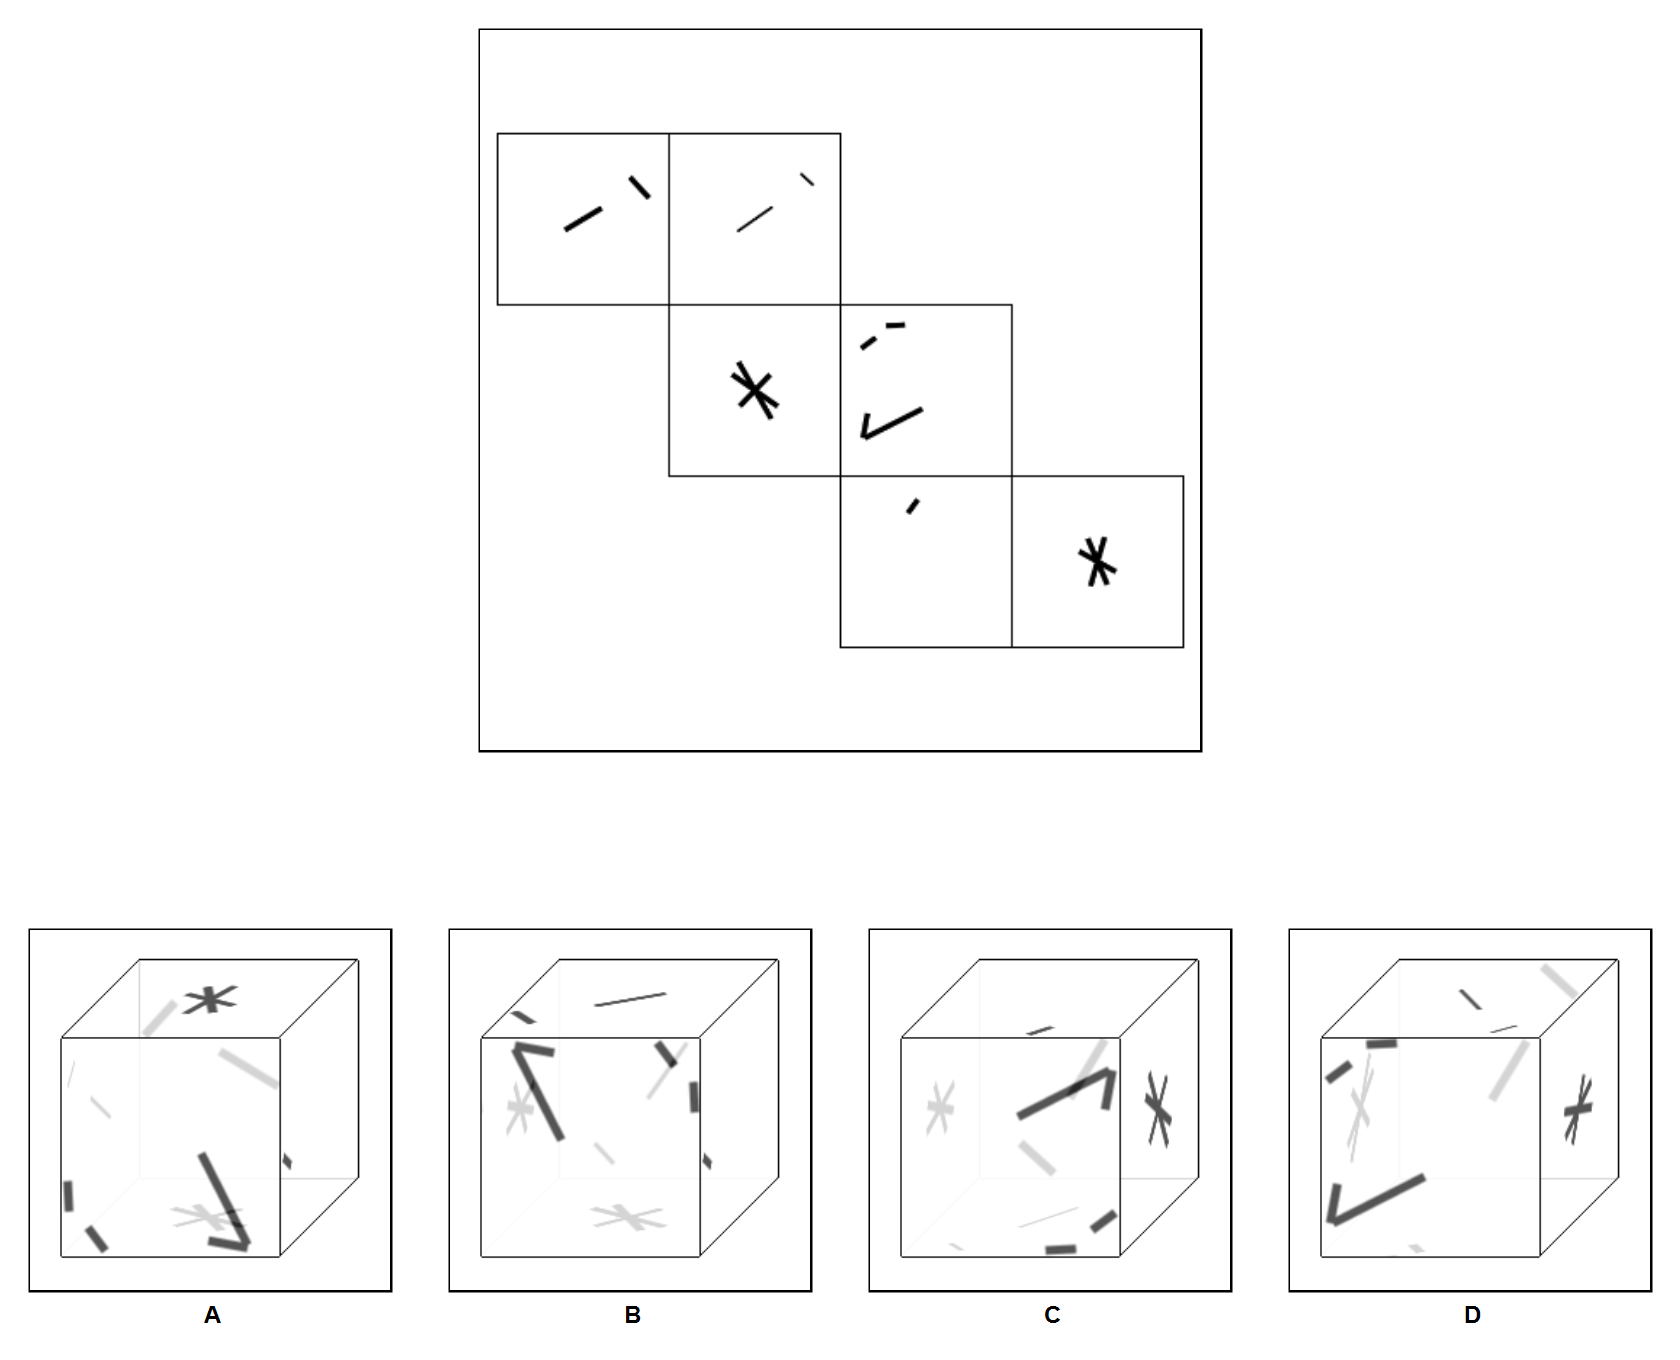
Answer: B